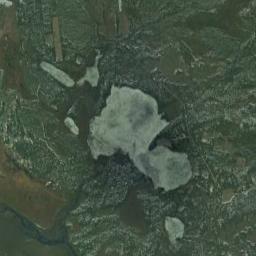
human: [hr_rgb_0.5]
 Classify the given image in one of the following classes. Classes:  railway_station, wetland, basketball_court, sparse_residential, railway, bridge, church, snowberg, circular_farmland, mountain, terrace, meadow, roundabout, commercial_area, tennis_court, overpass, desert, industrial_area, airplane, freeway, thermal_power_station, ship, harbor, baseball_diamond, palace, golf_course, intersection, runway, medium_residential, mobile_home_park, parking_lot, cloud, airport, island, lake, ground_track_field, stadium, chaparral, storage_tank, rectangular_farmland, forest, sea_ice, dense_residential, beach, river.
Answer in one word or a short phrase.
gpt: lake